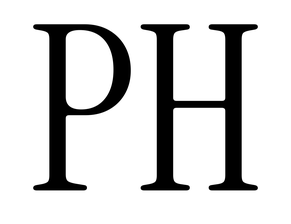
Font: InstrumentSerif-Regular